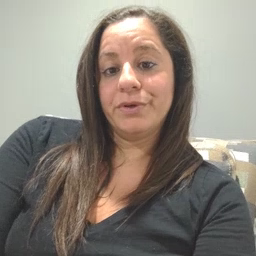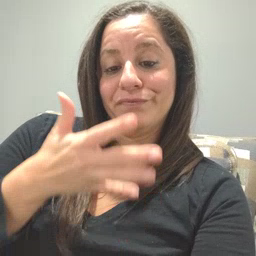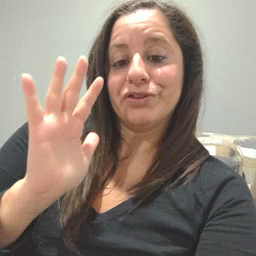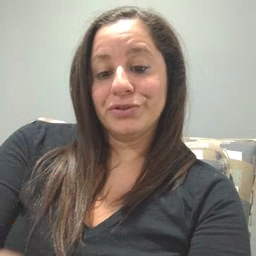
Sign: finish